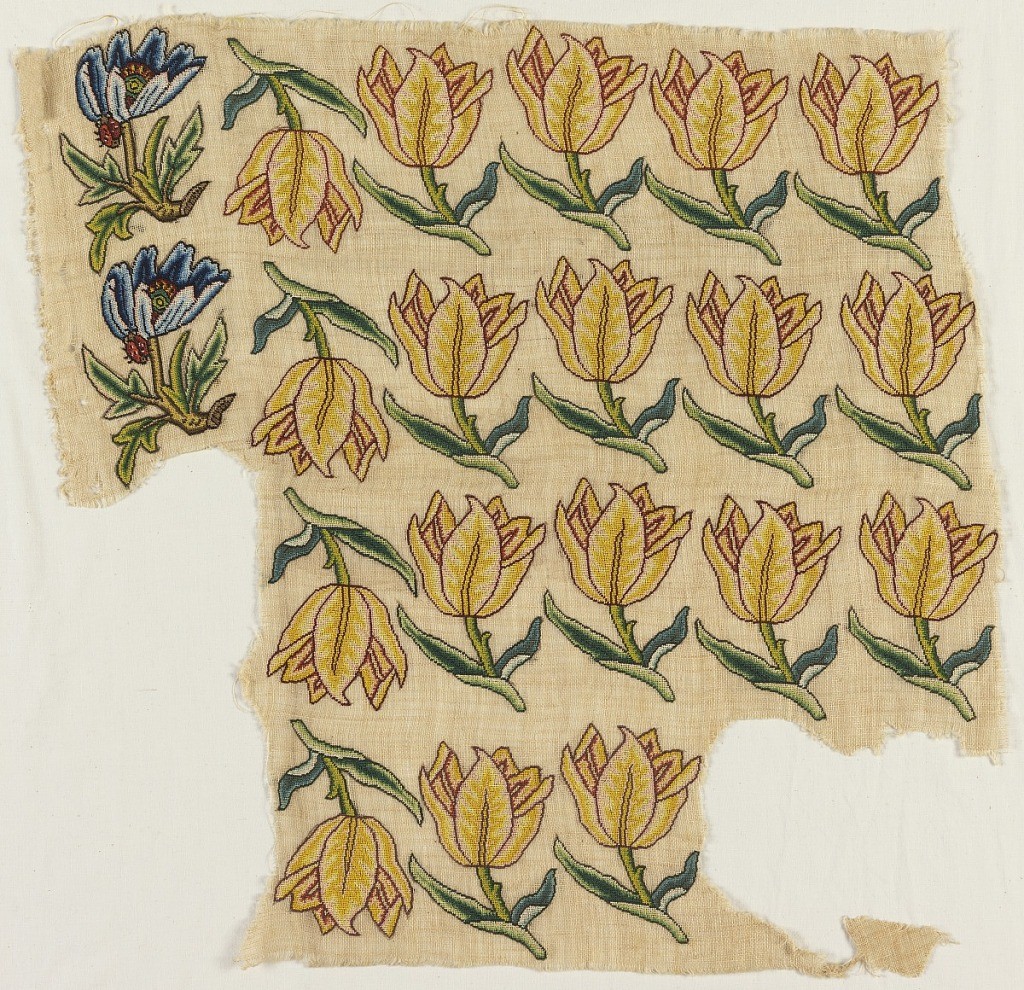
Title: Uncut slips
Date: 17th century
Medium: silk embroidery on linen foundation Technique: embroidery using counted stitches on plain weave
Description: Four rows of 'slips.' Yellow tulips on a cream-colored ground. Two tulips have been cut away.